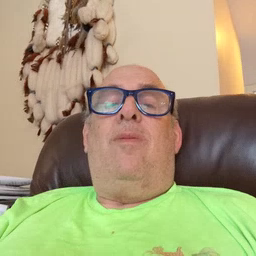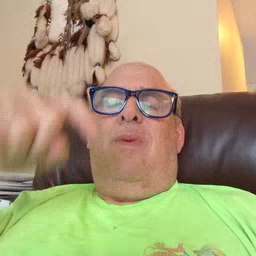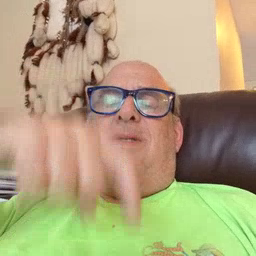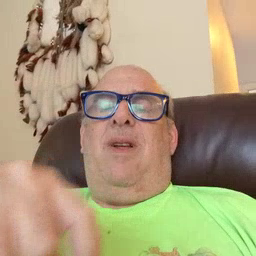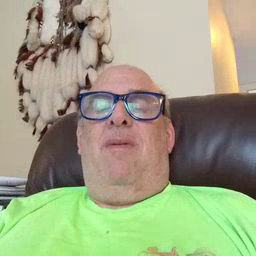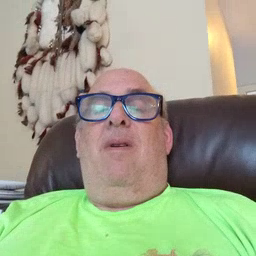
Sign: time